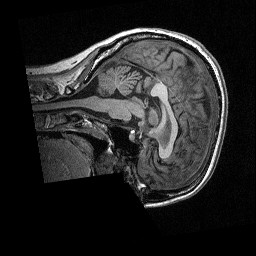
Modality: T1w
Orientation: sagittal
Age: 40
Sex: female
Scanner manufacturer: siemens
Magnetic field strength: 3 T
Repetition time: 2.3 s
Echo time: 0.00298 s